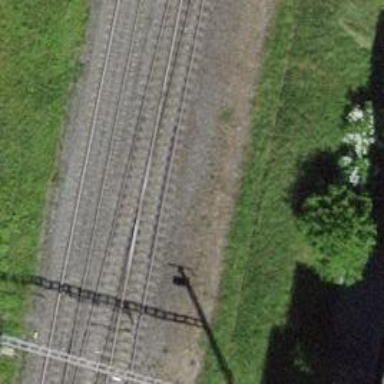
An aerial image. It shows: Railway siding with one electrified track and contact line.